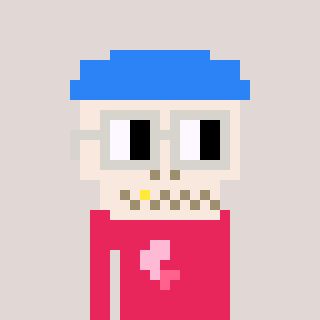
a pixel art character with square light gray glasses, a skeleton-hat-shaped head and a redpinkish-colored body on a warm background